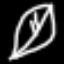
Label: leaf